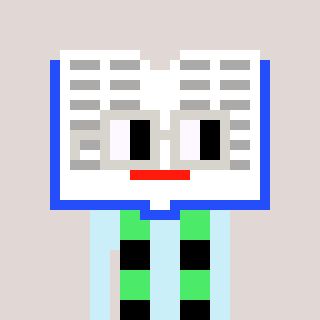
a pixel art character with square light gray glasses, a dictionary-shaped head and a cold-colored body on a warm background